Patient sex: F
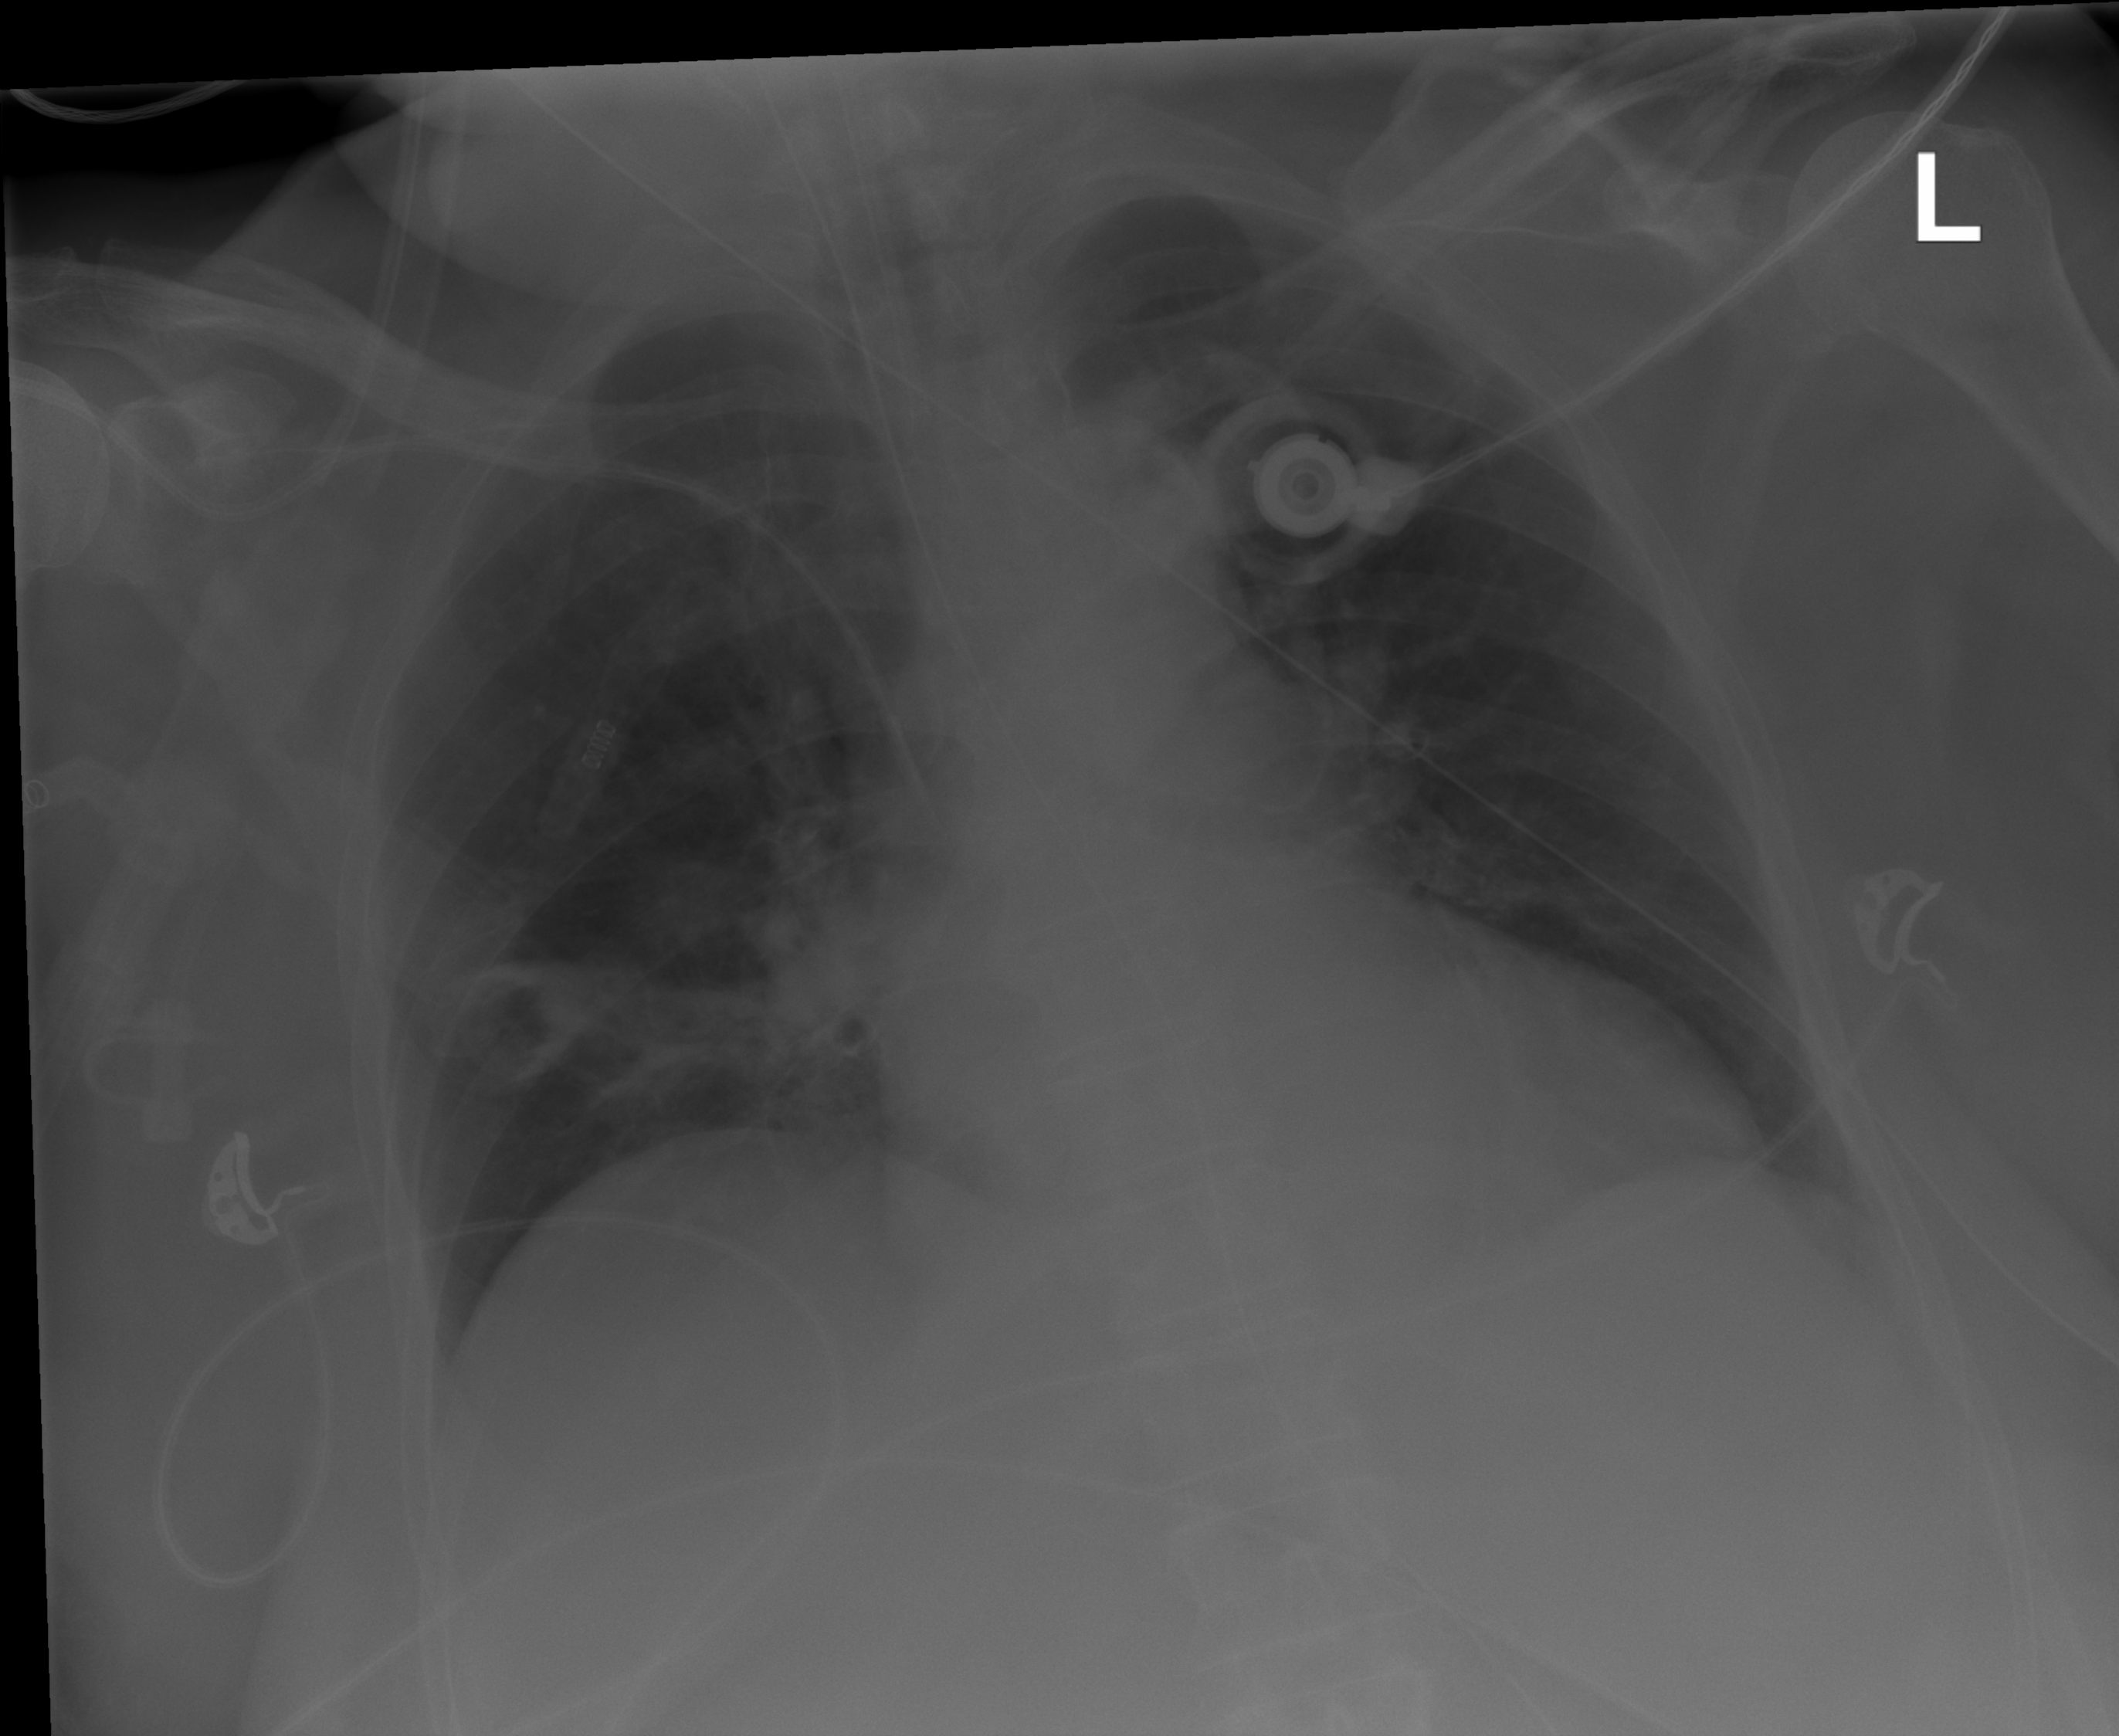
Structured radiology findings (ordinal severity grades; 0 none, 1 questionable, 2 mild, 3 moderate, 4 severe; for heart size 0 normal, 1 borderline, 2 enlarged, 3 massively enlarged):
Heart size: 1
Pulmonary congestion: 0
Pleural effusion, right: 0
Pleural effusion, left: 0
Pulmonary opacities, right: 2
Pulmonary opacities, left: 0
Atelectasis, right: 2
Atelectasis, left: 0